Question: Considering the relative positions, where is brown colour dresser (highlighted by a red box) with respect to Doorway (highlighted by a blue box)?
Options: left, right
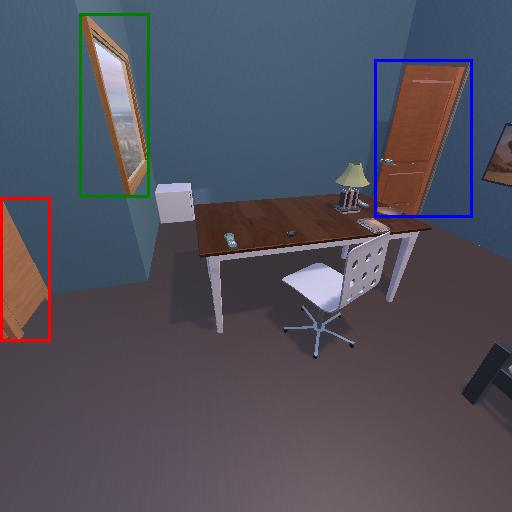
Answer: left